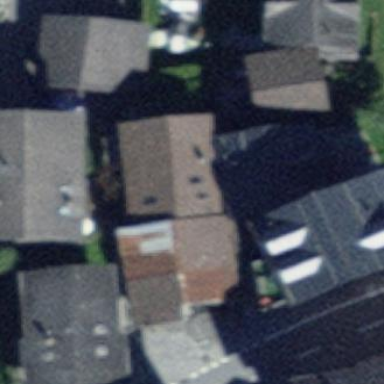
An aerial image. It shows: Simple and straightforward house.